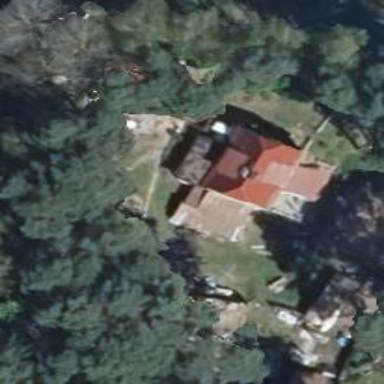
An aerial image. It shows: Half-hipped roof house.